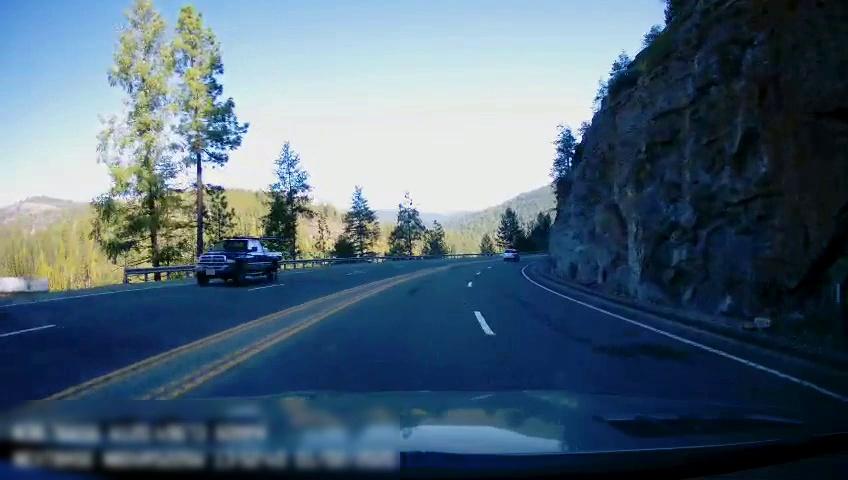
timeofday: Day
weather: Sunny
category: Drivable Space
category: Vehicles | Truck
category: Vehicles | SUV
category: Lanes | Current Lane
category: Lanes | Alternate Lane
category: Lanes | Current Lane
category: Lanes | Alternate Lane
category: Lanes | Opposite Lane
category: Lanes | Opposite Lane
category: Lanes | Opposite Lane
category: Lanes | Opposite Lane